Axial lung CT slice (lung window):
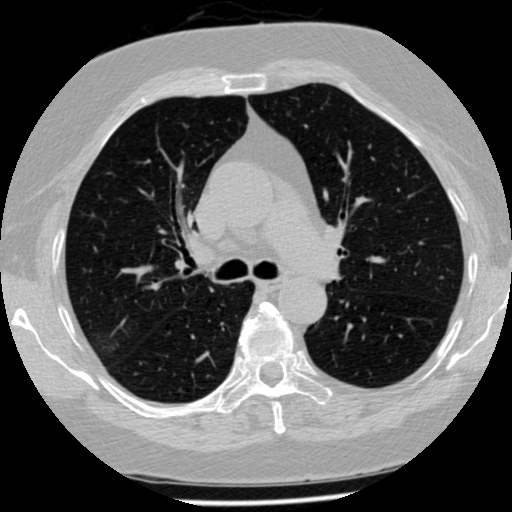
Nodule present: yes
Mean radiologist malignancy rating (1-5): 3.5